Aerial crown-view tile of a tropical tree (Barro Colorado Island, Panama), acquired 20241216:
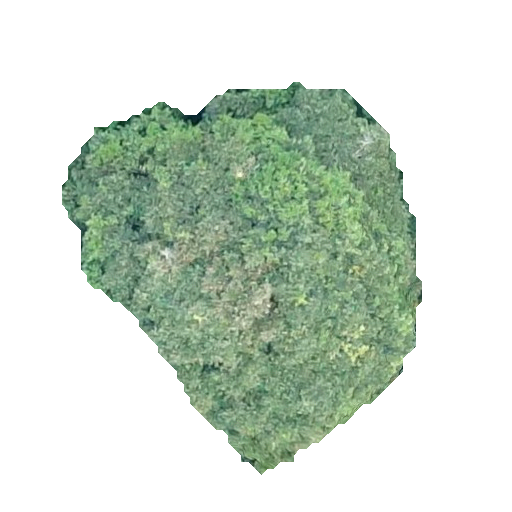
Species: Prioria copaifera
GBIF accepted scientific name: Prioria copaifera
Crown area: 137.291 m²